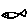
Label: fish